Field crop: maize
Growth stage: 2
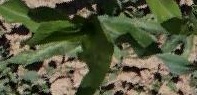
Species: maize